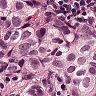
Metastatic tissue present: yes